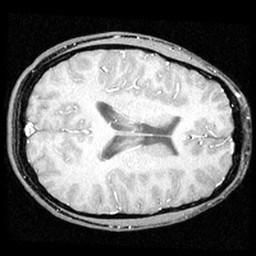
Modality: inplaneT1
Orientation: axial
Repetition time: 0.2 s
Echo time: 0.0036 s